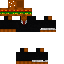
A male human skin with dark skin, wearing brown long hair dressed in a green hoodie and black pants, featuring a closed mouth.